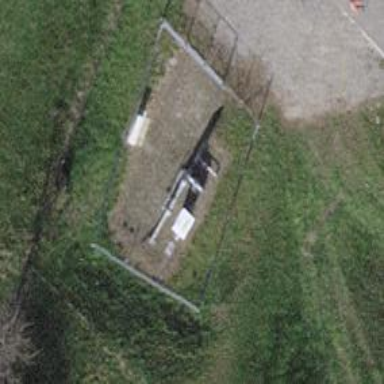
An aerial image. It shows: Pipeline structure is shown.